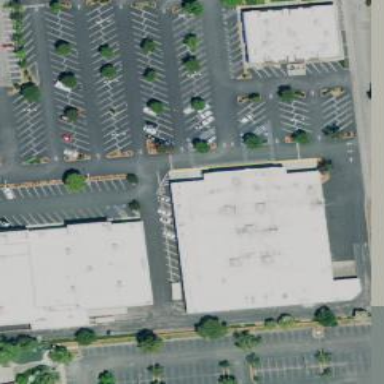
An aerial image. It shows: Retail area.